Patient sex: M
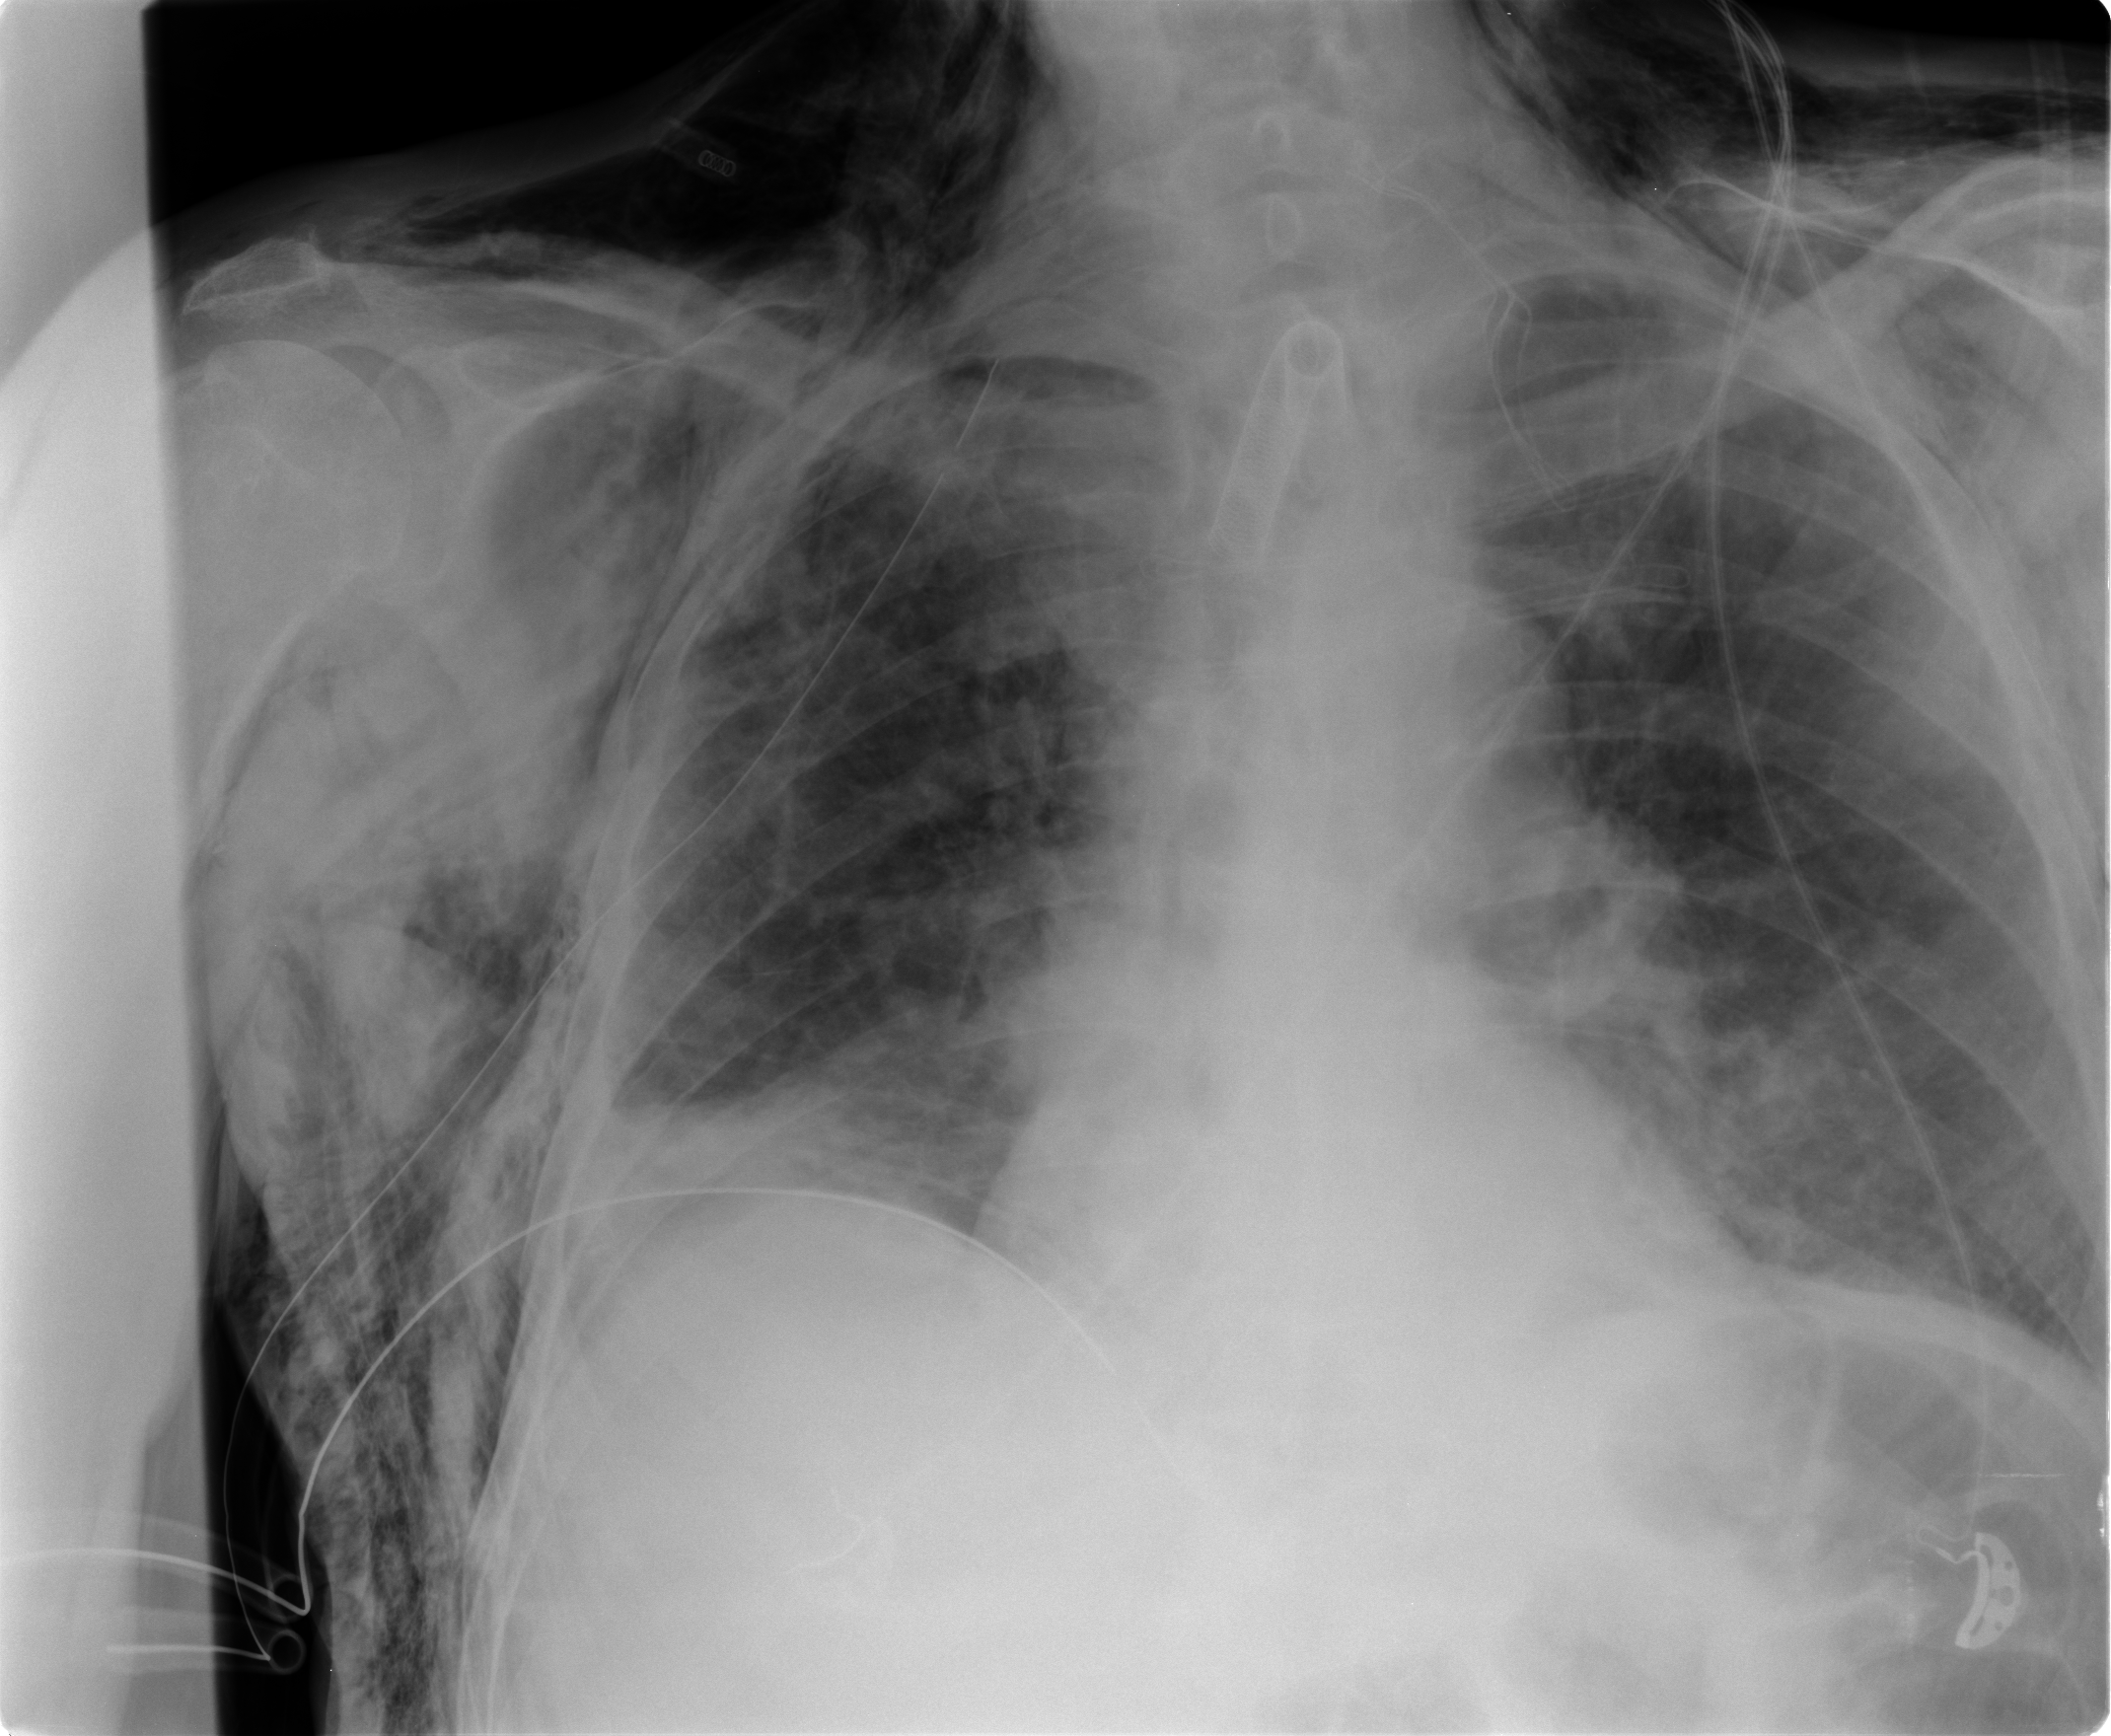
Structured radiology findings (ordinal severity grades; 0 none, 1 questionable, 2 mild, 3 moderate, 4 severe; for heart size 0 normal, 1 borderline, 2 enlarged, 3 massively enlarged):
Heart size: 0
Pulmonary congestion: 2
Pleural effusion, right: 2
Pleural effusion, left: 1
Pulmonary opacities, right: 1
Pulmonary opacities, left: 1
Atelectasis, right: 2
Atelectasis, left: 2